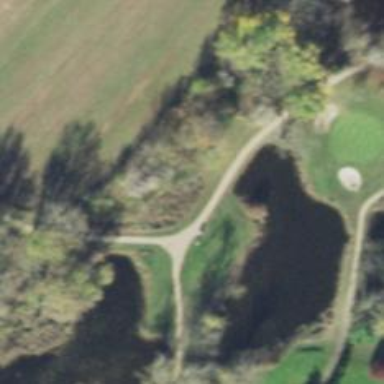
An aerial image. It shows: Scenic view of water hazard on golf course. The natural water feature adds beauty to the landscape.